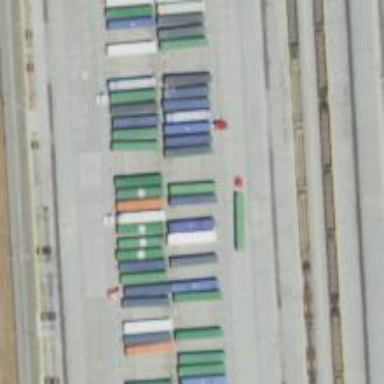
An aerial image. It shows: Railway yard.